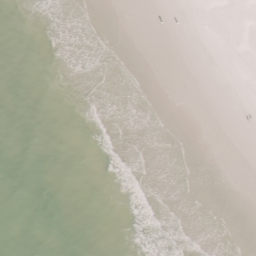
Label: beach